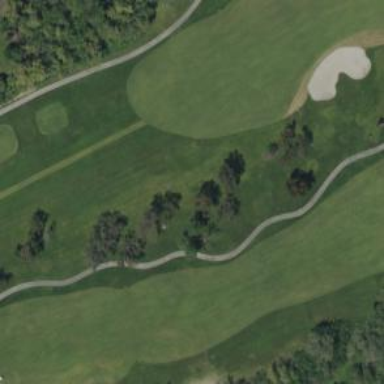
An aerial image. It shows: Golf fairway surrounded by grass.